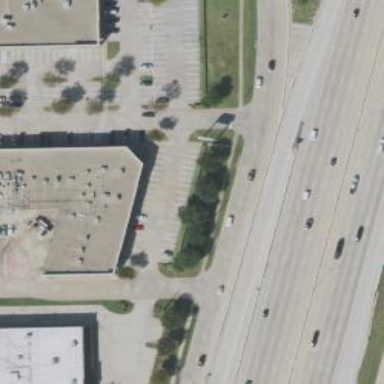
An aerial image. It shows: Secondary road with asphalt surface and separate sidewalk.